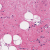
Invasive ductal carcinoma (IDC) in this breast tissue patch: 0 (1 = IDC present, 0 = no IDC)